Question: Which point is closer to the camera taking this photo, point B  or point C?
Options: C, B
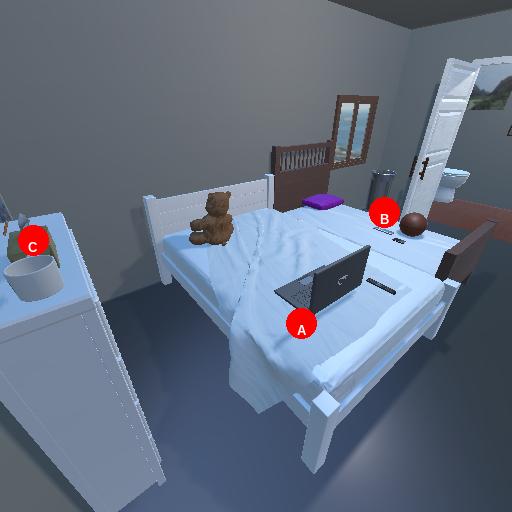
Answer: C